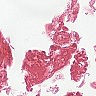
Metastatic tissue present: no